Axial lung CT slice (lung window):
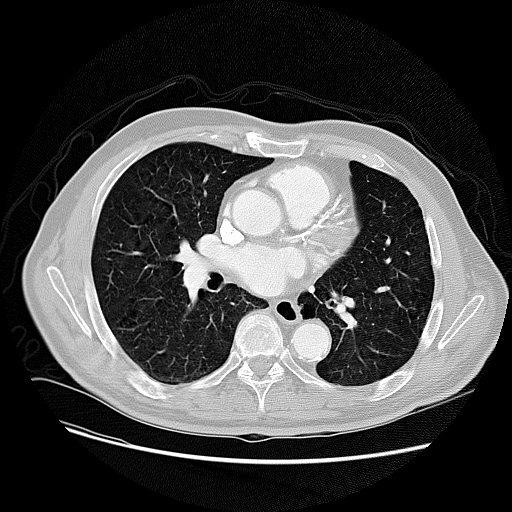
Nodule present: no